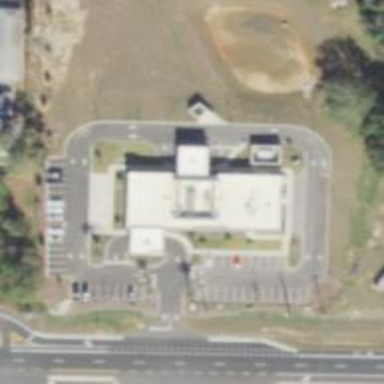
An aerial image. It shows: Healthcare facility identified as hospital.